Interaction volume radius: 5 \u00c5
Interaction volume height: 40 \u00c5
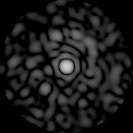
Disorder parameter: 0.8114